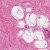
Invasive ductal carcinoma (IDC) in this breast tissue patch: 0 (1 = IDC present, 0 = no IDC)